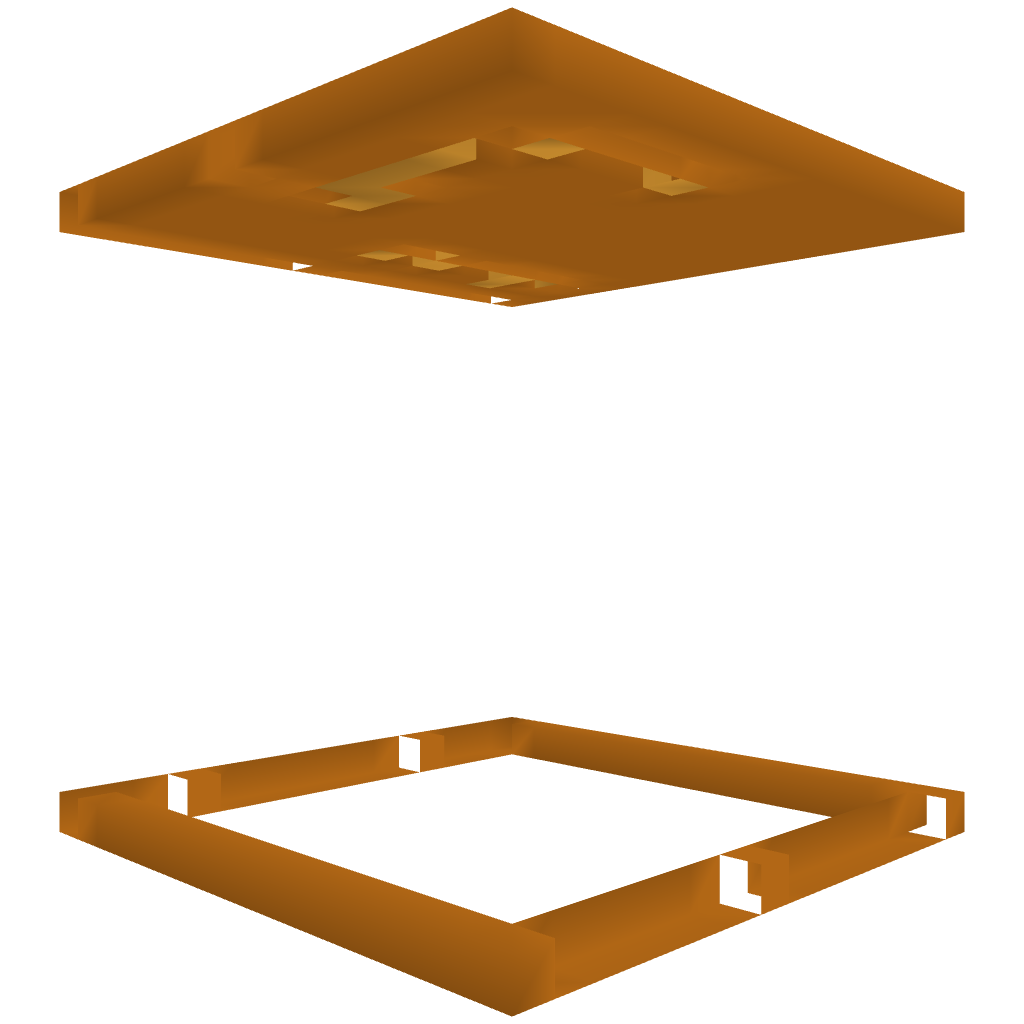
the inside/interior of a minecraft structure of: Jack-O-Lantern